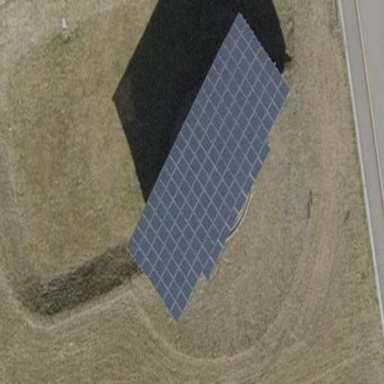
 consisting of solar photovoltaic panels."